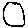
Label: circle